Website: bh-photo
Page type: customer-info-address
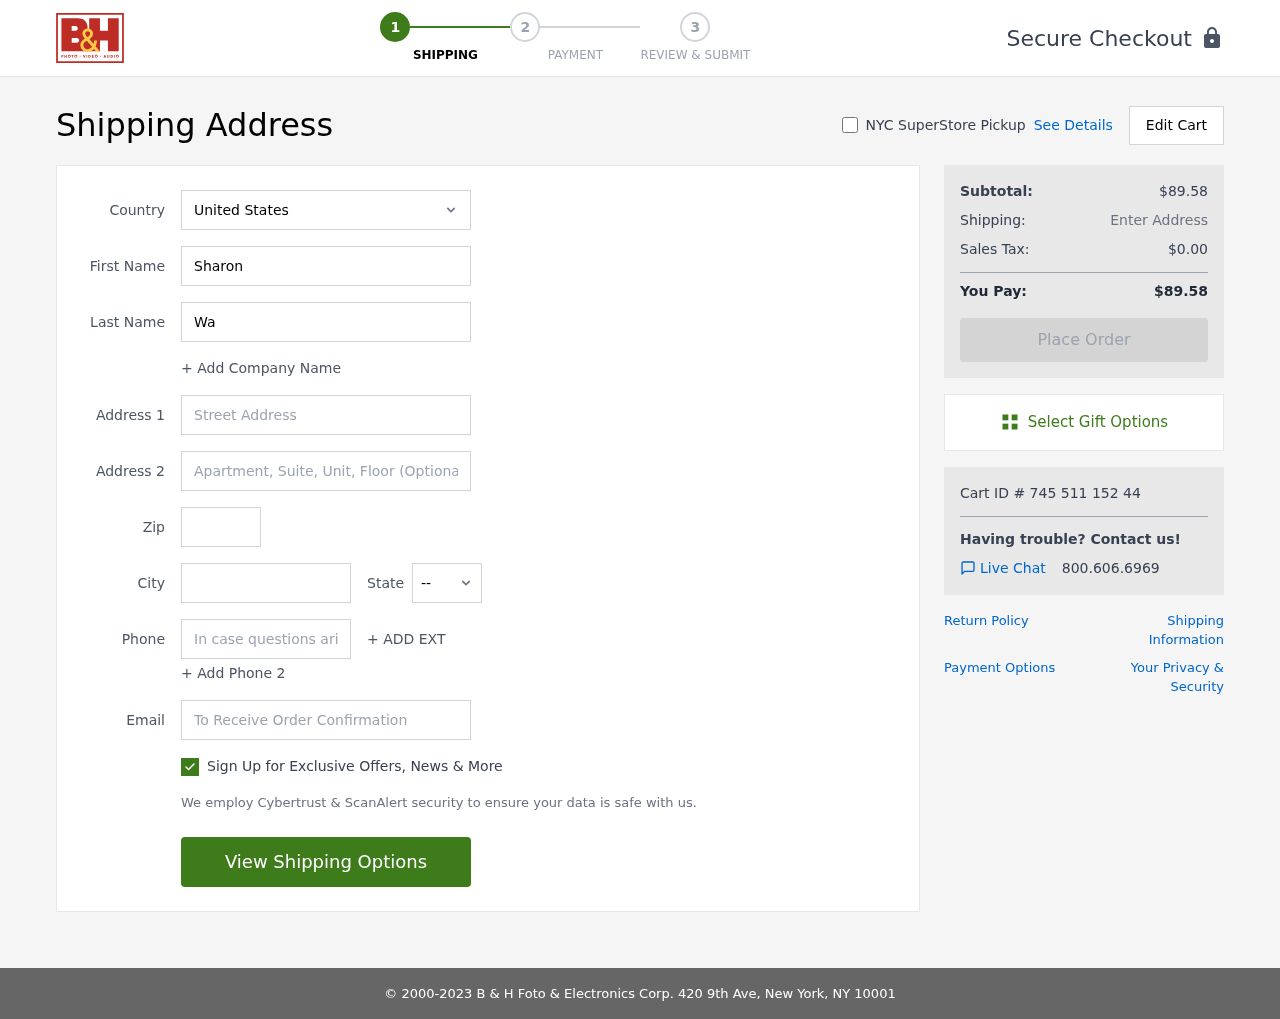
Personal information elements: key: PII_CITY
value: Johnshire
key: PII_COUNTRY
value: United States
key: PII_EMAIL
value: sharon.wade@yahoo.com
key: PII_FIRSTNAME
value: Sharon
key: PII_LASTNAME
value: Wade
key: PII_PHONE
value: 7347002160
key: PII_POSTCODE
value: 57170
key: PII_STATE_ABBR
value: DE
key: PII_STREET
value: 50417 Whitehead Viaduct
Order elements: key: ORDER_SUBTOTAL
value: $89.58
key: ORDER_TAX
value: $0.00
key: ORDER_TOTAL
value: $89.58
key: ORDER_ID
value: Cart ID # 745 511 152 44